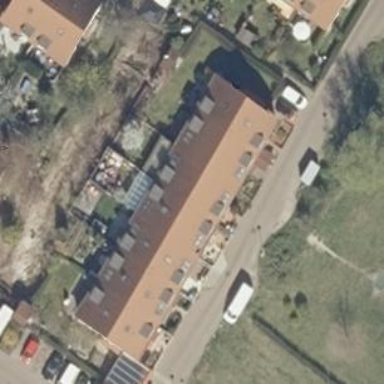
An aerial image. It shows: Terrace building.